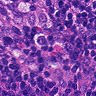
Metastatic tissue present: no